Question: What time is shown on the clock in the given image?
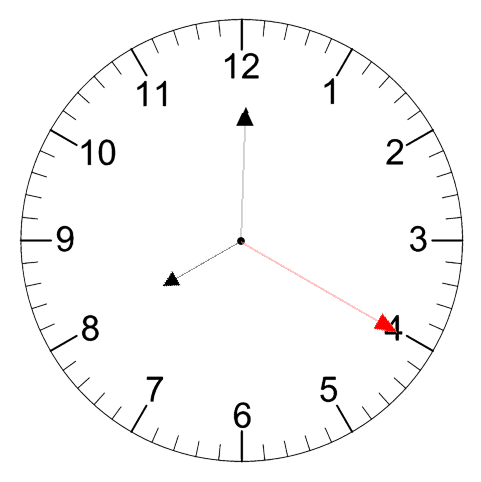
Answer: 08:00:20